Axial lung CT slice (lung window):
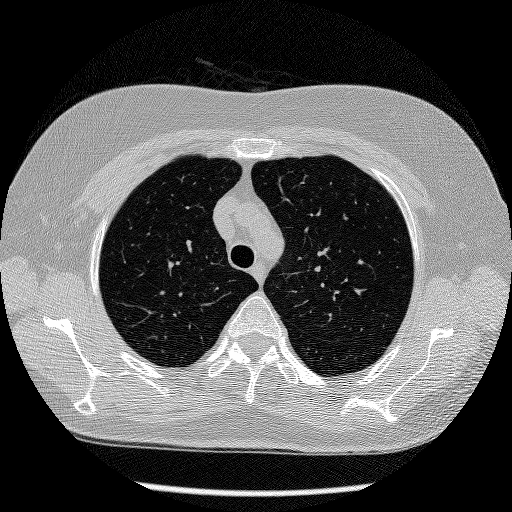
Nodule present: no